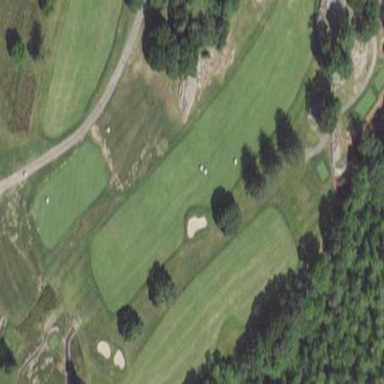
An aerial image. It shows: Area with grass used as rough in golf course.